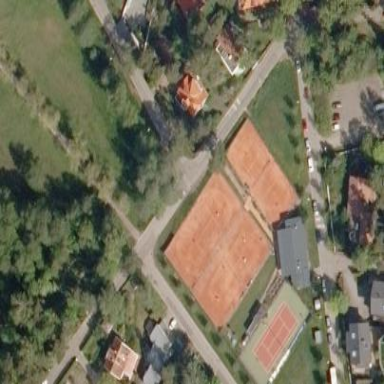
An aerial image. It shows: Tennis court on the leisure land pitch.